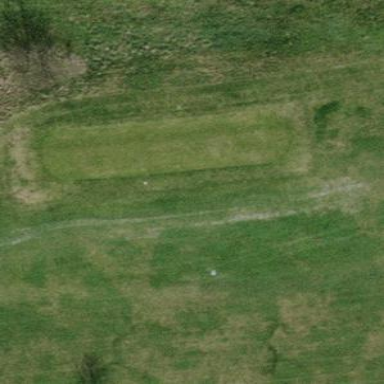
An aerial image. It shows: Golf tee on grassy land.